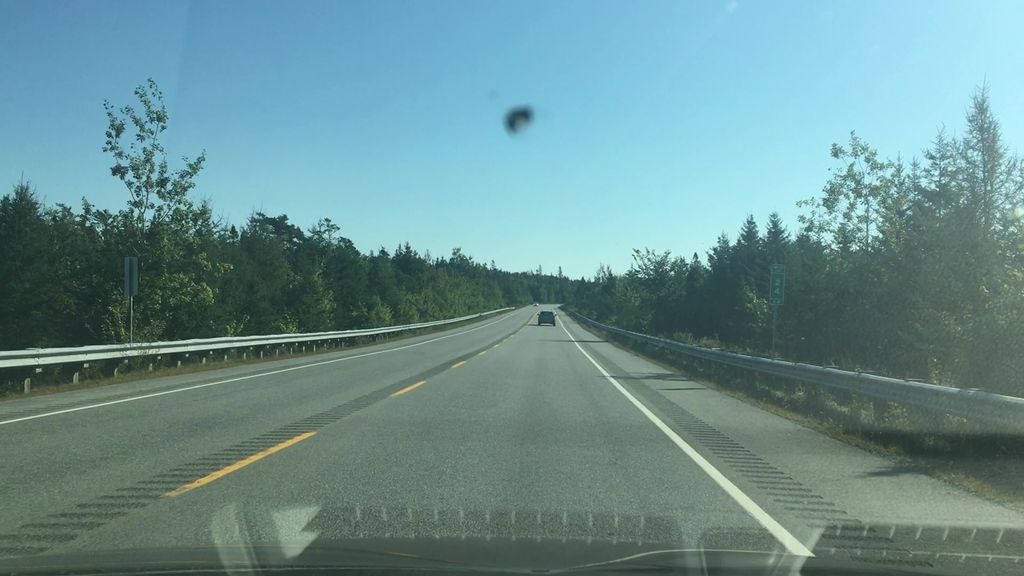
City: halifax